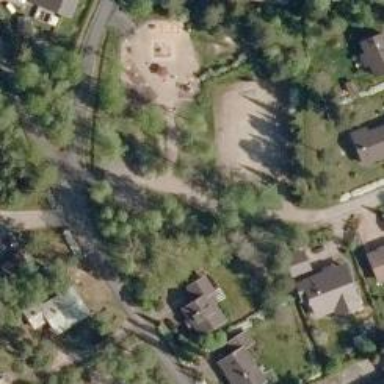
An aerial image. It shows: Park.